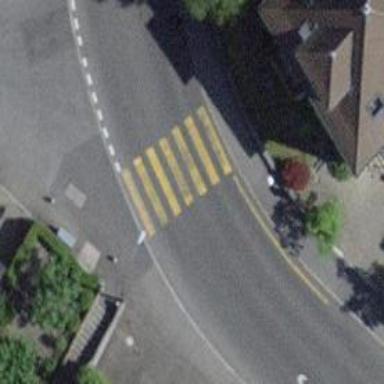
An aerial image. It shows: Pedestrian crossing with zebra markings on the footway.